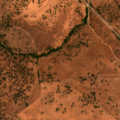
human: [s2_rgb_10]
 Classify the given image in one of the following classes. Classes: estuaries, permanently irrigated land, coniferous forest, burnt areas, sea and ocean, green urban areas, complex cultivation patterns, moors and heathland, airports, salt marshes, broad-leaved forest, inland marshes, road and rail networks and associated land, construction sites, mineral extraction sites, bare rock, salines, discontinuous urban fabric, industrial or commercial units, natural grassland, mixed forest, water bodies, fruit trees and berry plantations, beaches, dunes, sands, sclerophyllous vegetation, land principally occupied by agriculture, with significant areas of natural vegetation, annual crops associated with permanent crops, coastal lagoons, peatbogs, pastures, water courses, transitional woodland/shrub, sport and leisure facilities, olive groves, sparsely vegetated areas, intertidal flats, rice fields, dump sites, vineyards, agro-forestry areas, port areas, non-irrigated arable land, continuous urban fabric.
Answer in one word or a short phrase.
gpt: pastures, agro-forestry areas